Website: macys
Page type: customer-info-address
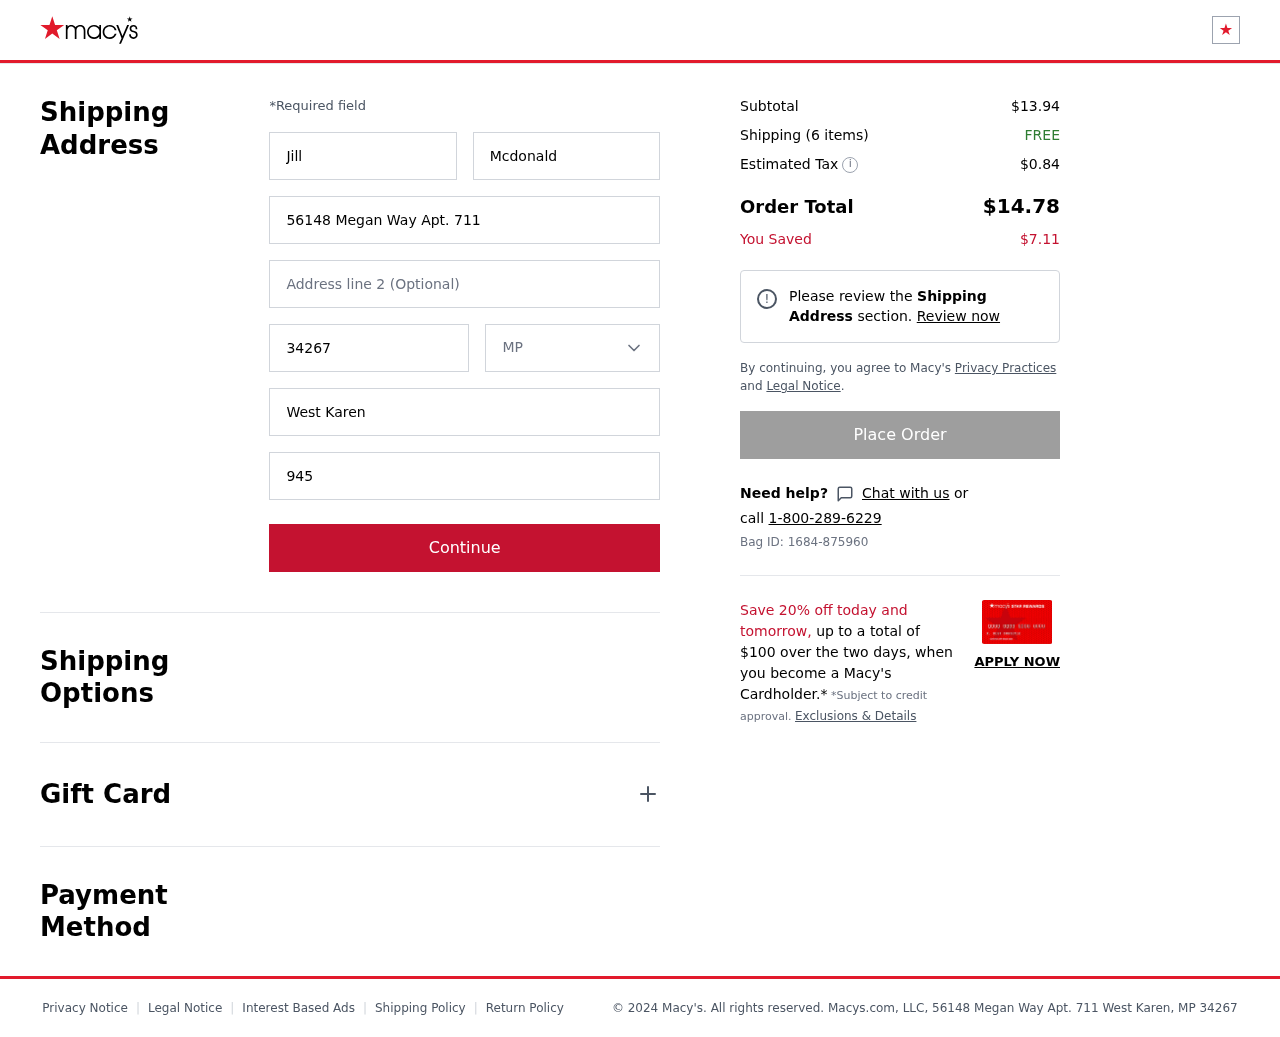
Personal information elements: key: PII_CITY
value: West Karen
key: PII_FIRSTNAME
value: Jill
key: PII_LASTNAME
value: Mcdonald
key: PII_PHONE
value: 9458437466
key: PII_POSTCODE
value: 34267
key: PII_STATE
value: MP
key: PII_STREET
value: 56148 Megan Way Apt. 711
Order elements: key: ORDER_SUBTOTAL
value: $13.94
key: ORDER_NUM_ITEMS
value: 6
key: ORDER_SHIPPING_COST
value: FREE
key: ORDER_TAX
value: $0.84
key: ORDER_TOTAL
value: $14.78
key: ORDER_SAVINGS
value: $7.11
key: ORDER_BAG_ID
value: Bag ID: 1684-875960